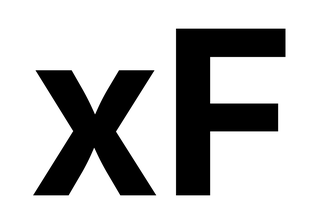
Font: Inter_Bold